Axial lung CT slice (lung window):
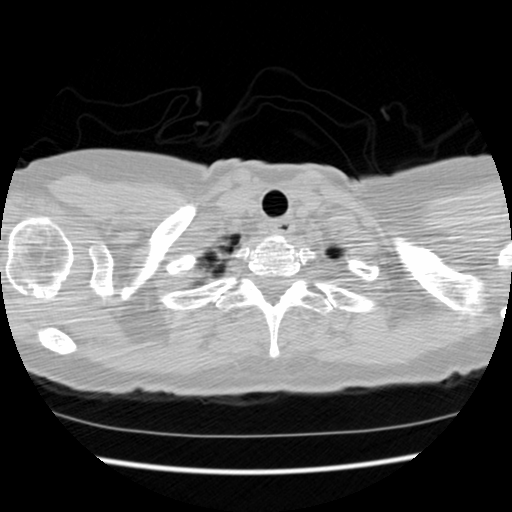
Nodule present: no